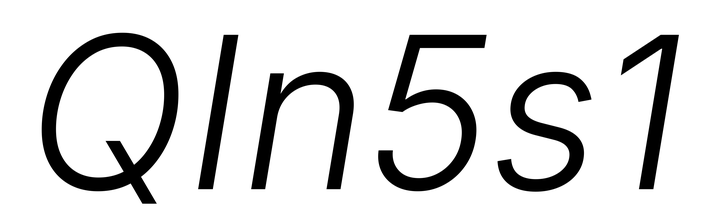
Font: Inter-Italic_Light_Italic